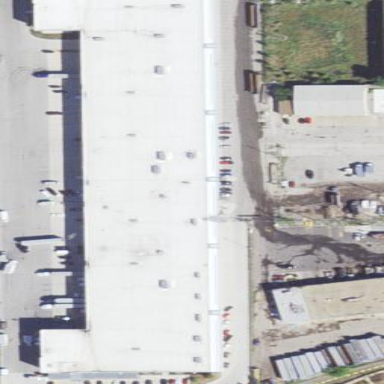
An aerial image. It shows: Industrial building.